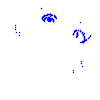
Particle: kaon